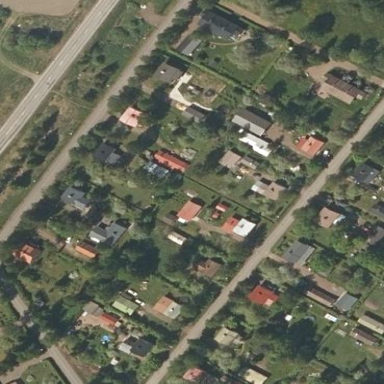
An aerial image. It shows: Residential area.